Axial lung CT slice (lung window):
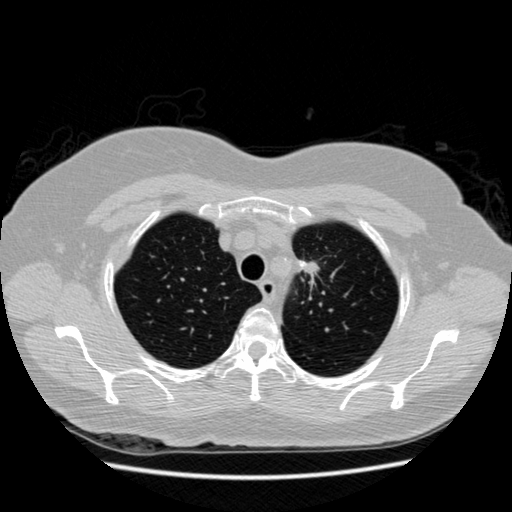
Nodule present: yes
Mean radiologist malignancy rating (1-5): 4